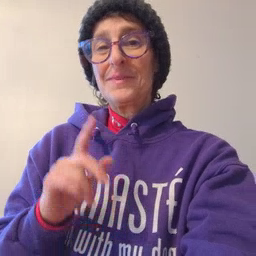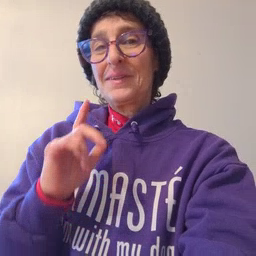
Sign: later